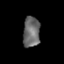
Tissue: prostate
Cell type: Epithelial cells
Senescence score: 0.2757
Nuclear area (px): 506
Mean DAPI intensity: 105.429